Group 1:
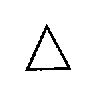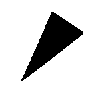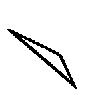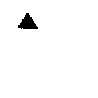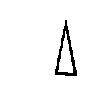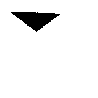
Group 2:
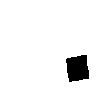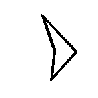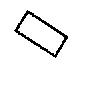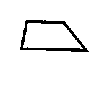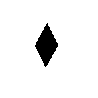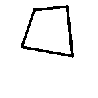
Rule separating the two groups: Triangle vs. quadrilateral.
Concepts: 3, 4, four, number, three, triangle
Comments: All examples in this Problem are outlines of polygons or solid black polygons.
Author: Mikhail M. Bongard
Reference: 	M. M. Bongard, Pattern Recognition, Spartan Books, 1970, p. 215.